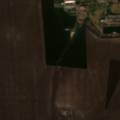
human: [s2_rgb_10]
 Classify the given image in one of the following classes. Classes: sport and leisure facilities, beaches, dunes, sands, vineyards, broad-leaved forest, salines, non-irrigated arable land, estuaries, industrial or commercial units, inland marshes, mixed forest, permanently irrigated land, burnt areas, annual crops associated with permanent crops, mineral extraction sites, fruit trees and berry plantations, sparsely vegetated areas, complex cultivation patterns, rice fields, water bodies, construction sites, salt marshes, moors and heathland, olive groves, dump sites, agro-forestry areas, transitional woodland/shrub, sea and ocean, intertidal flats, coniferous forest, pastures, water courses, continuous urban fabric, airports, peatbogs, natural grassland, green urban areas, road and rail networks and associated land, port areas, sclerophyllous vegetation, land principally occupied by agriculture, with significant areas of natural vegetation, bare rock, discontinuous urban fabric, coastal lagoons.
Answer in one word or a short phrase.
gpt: industrial or commercial units, non-irrigated arable land